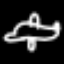
Label: airplane